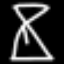
Label: hourglass